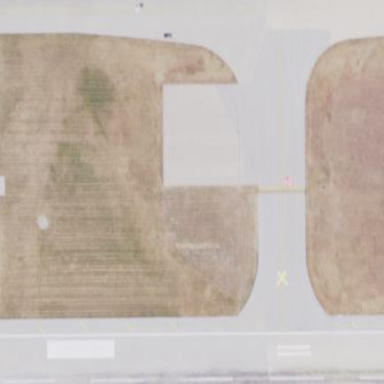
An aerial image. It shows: Apron at the airport.